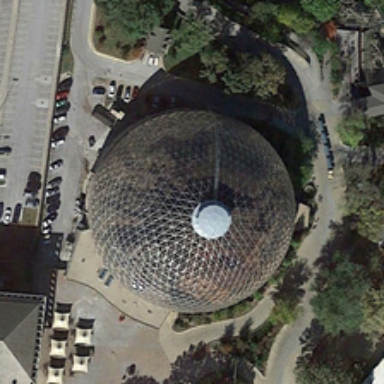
Some green trees and a parking lot are around a circle building .